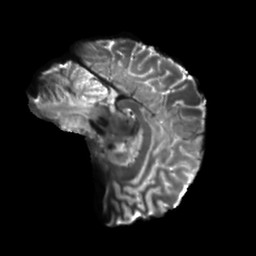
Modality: T2w
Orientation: sagittal
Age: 24
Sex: female
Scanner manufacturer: siemens
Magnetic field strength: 6.98 T
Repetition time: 7.776 s
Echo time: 0.076 s